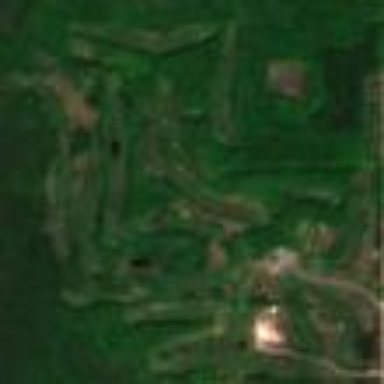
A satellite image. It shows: Golf course.